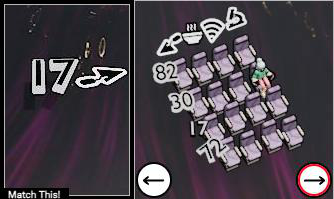
Task: seats
Answer: no